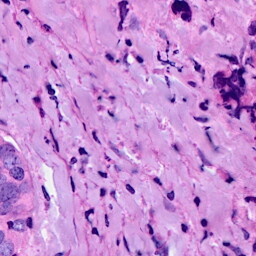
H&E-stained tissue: Breast